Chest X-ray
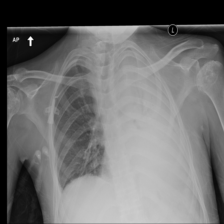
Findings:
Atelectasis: positive
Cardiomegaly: negative
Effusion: positive
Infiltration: negative
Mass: negative
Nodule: negative
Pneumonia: negative
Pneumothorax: negative
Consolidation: positive
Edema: negative
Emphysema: negative
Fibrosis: negative
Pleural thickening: negative
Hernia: negative